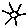
Label: sun